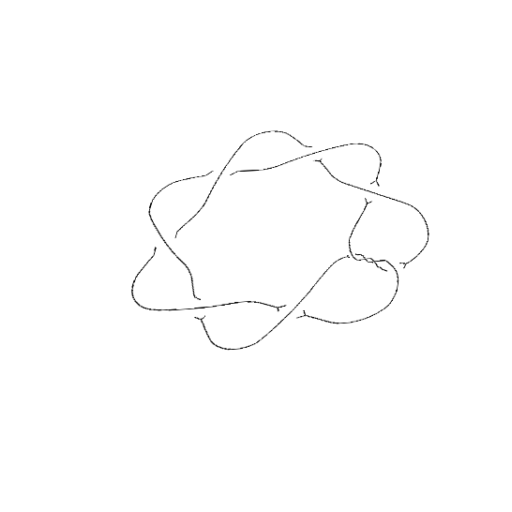
Crossing number: 10